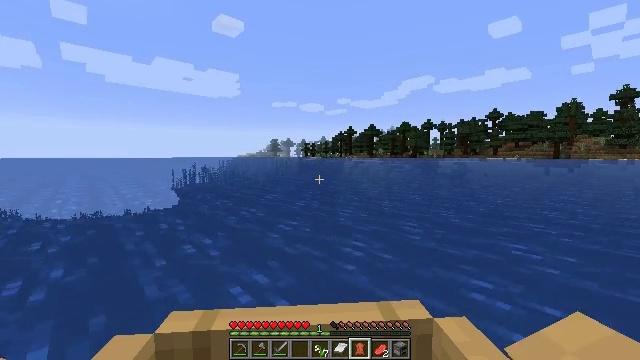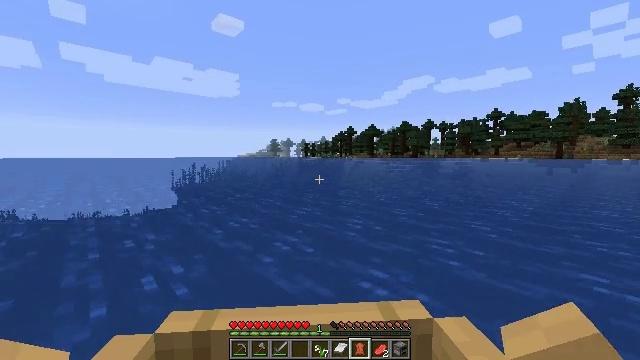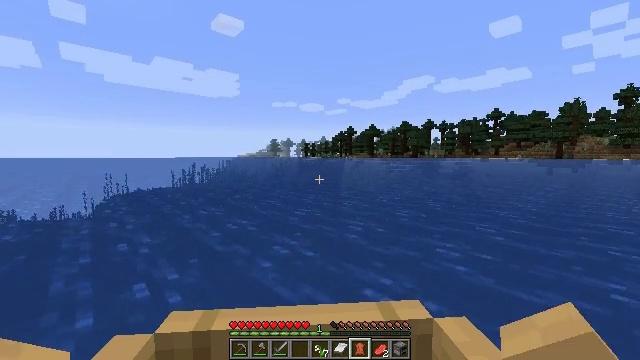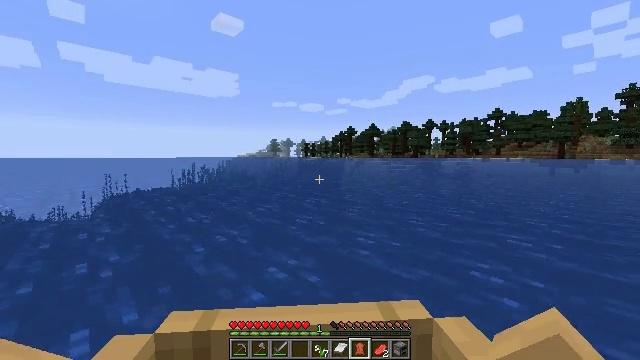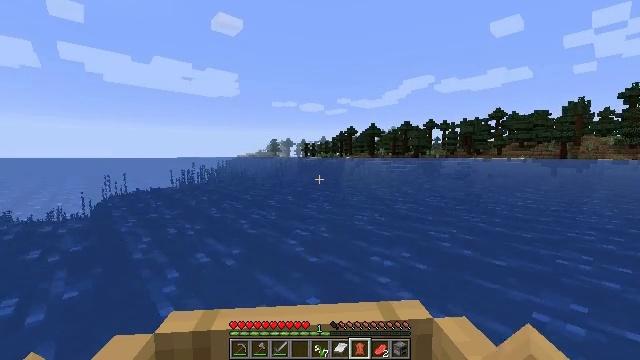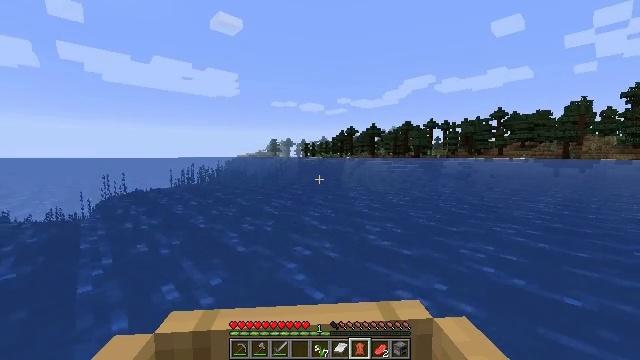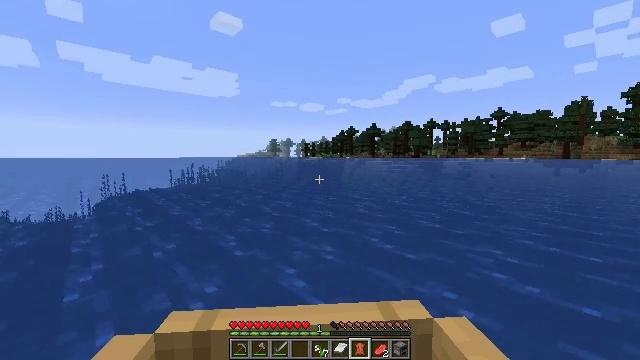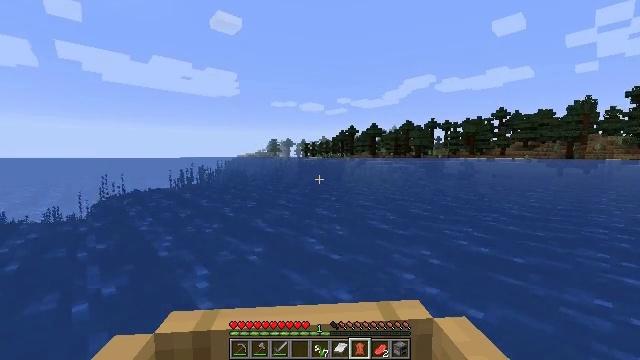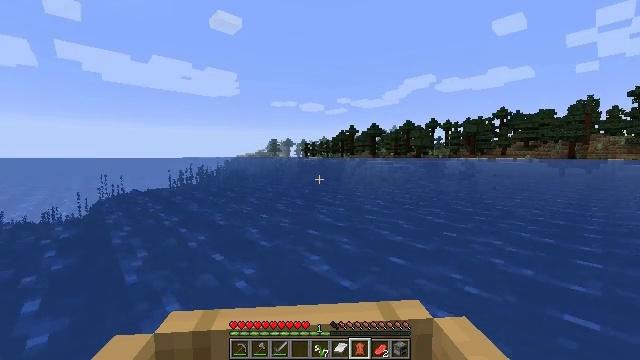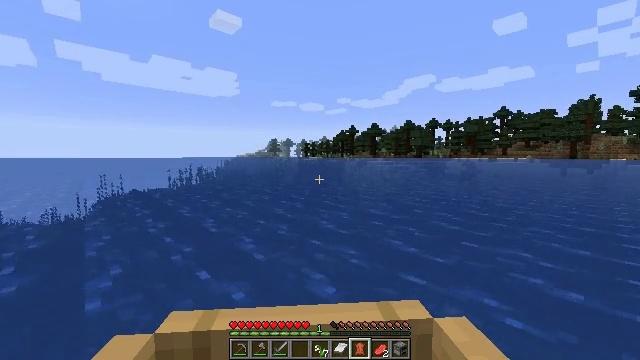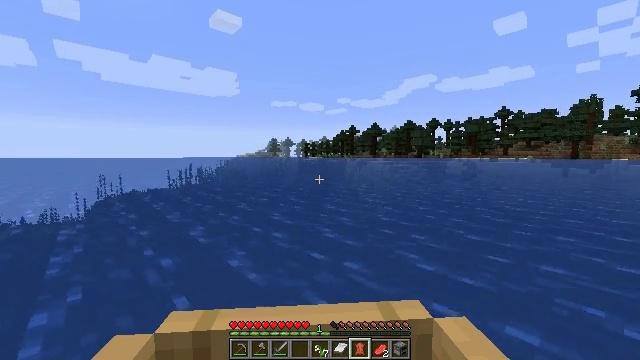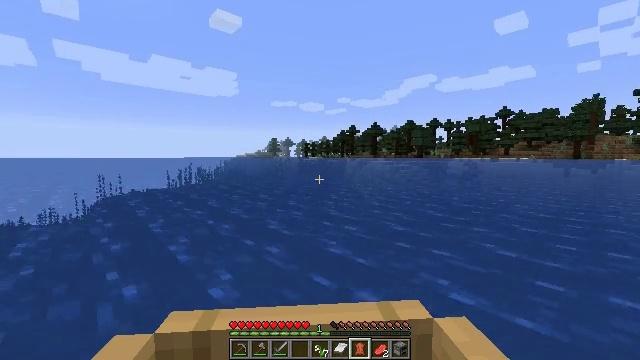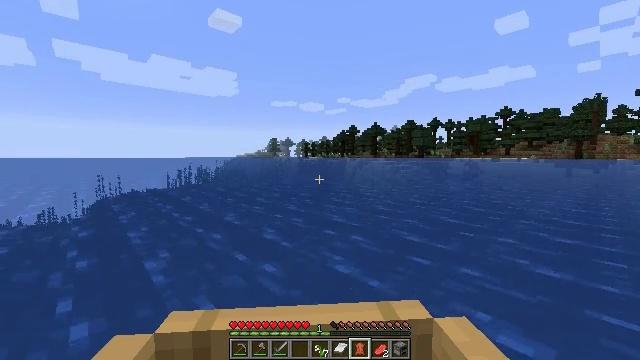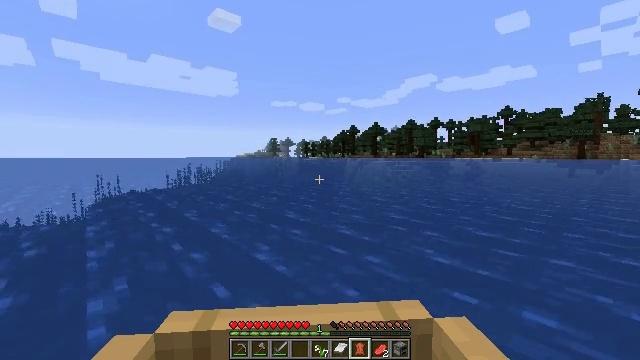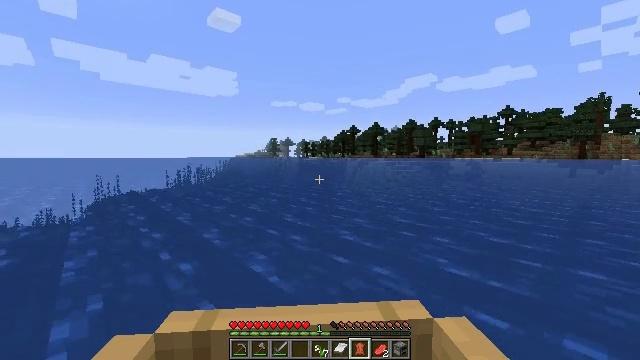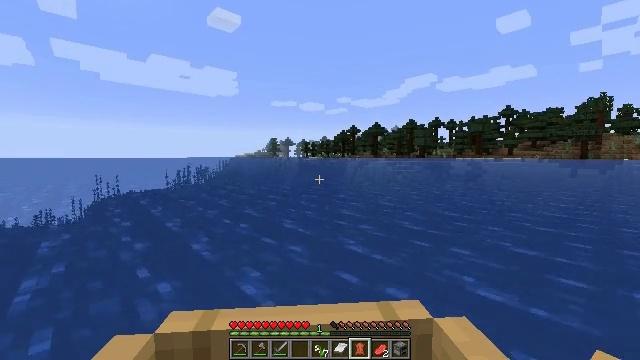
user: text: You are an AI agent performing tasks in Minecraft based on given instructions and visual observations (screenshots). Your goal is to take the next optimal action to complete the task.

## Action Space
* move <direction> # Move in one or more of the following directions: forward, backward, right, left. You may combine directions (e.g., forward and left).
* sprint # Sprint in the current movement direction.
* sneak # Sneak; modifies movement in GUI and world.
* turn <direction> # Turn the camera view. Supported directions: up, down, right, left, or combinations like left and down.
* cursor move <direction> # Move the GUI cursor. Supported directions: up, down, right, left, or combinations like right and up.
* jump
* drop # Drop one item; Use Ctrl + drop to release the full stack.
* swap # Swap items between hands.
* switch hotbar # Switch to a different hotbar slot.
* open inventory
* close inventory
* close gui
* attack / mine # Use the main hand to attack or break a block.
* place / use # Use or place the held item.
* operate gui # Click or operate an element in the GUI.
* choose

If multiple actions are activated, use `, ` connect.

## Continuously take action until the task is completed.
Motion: motion action
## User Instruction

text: Check crafting table to make white dye.
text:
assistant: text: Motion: move forward
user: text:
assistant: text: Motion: move forward
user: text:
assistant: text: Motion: move forward
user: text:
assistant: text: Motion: move forward
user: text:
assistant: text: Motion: move forward
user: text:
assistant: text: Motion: move forward
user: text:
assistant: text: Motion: move forward
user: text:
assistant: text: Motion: move forward
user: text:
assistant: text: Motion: move forward
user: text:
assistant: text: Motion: move forward
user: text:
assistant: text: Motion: move forward
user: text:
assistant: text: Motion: move forward
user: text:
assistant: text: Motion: move forward
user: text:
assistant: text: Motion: move forward
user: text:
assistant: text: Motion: move forward
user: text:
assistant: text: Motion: move forward
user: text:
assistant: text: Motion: move forward
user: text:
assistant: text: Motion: move forward
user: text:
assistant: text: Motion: move forward
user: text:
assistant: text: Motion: move forward
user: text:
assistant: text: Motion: move forward
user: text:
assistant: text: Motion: move forward
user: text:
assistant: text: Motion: move forward
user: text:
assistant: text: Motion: move forward
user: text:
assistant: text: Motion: move forward
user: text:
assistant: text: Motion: move forward
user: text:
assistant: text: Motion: move forward
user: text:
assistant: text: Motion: move forward
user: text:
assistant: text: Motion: move forward
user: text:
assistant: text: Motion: move forward